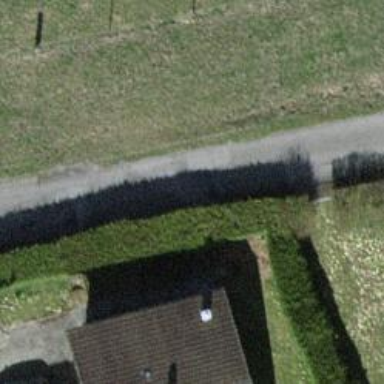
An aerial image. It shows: Hedge barrier.